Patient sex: F
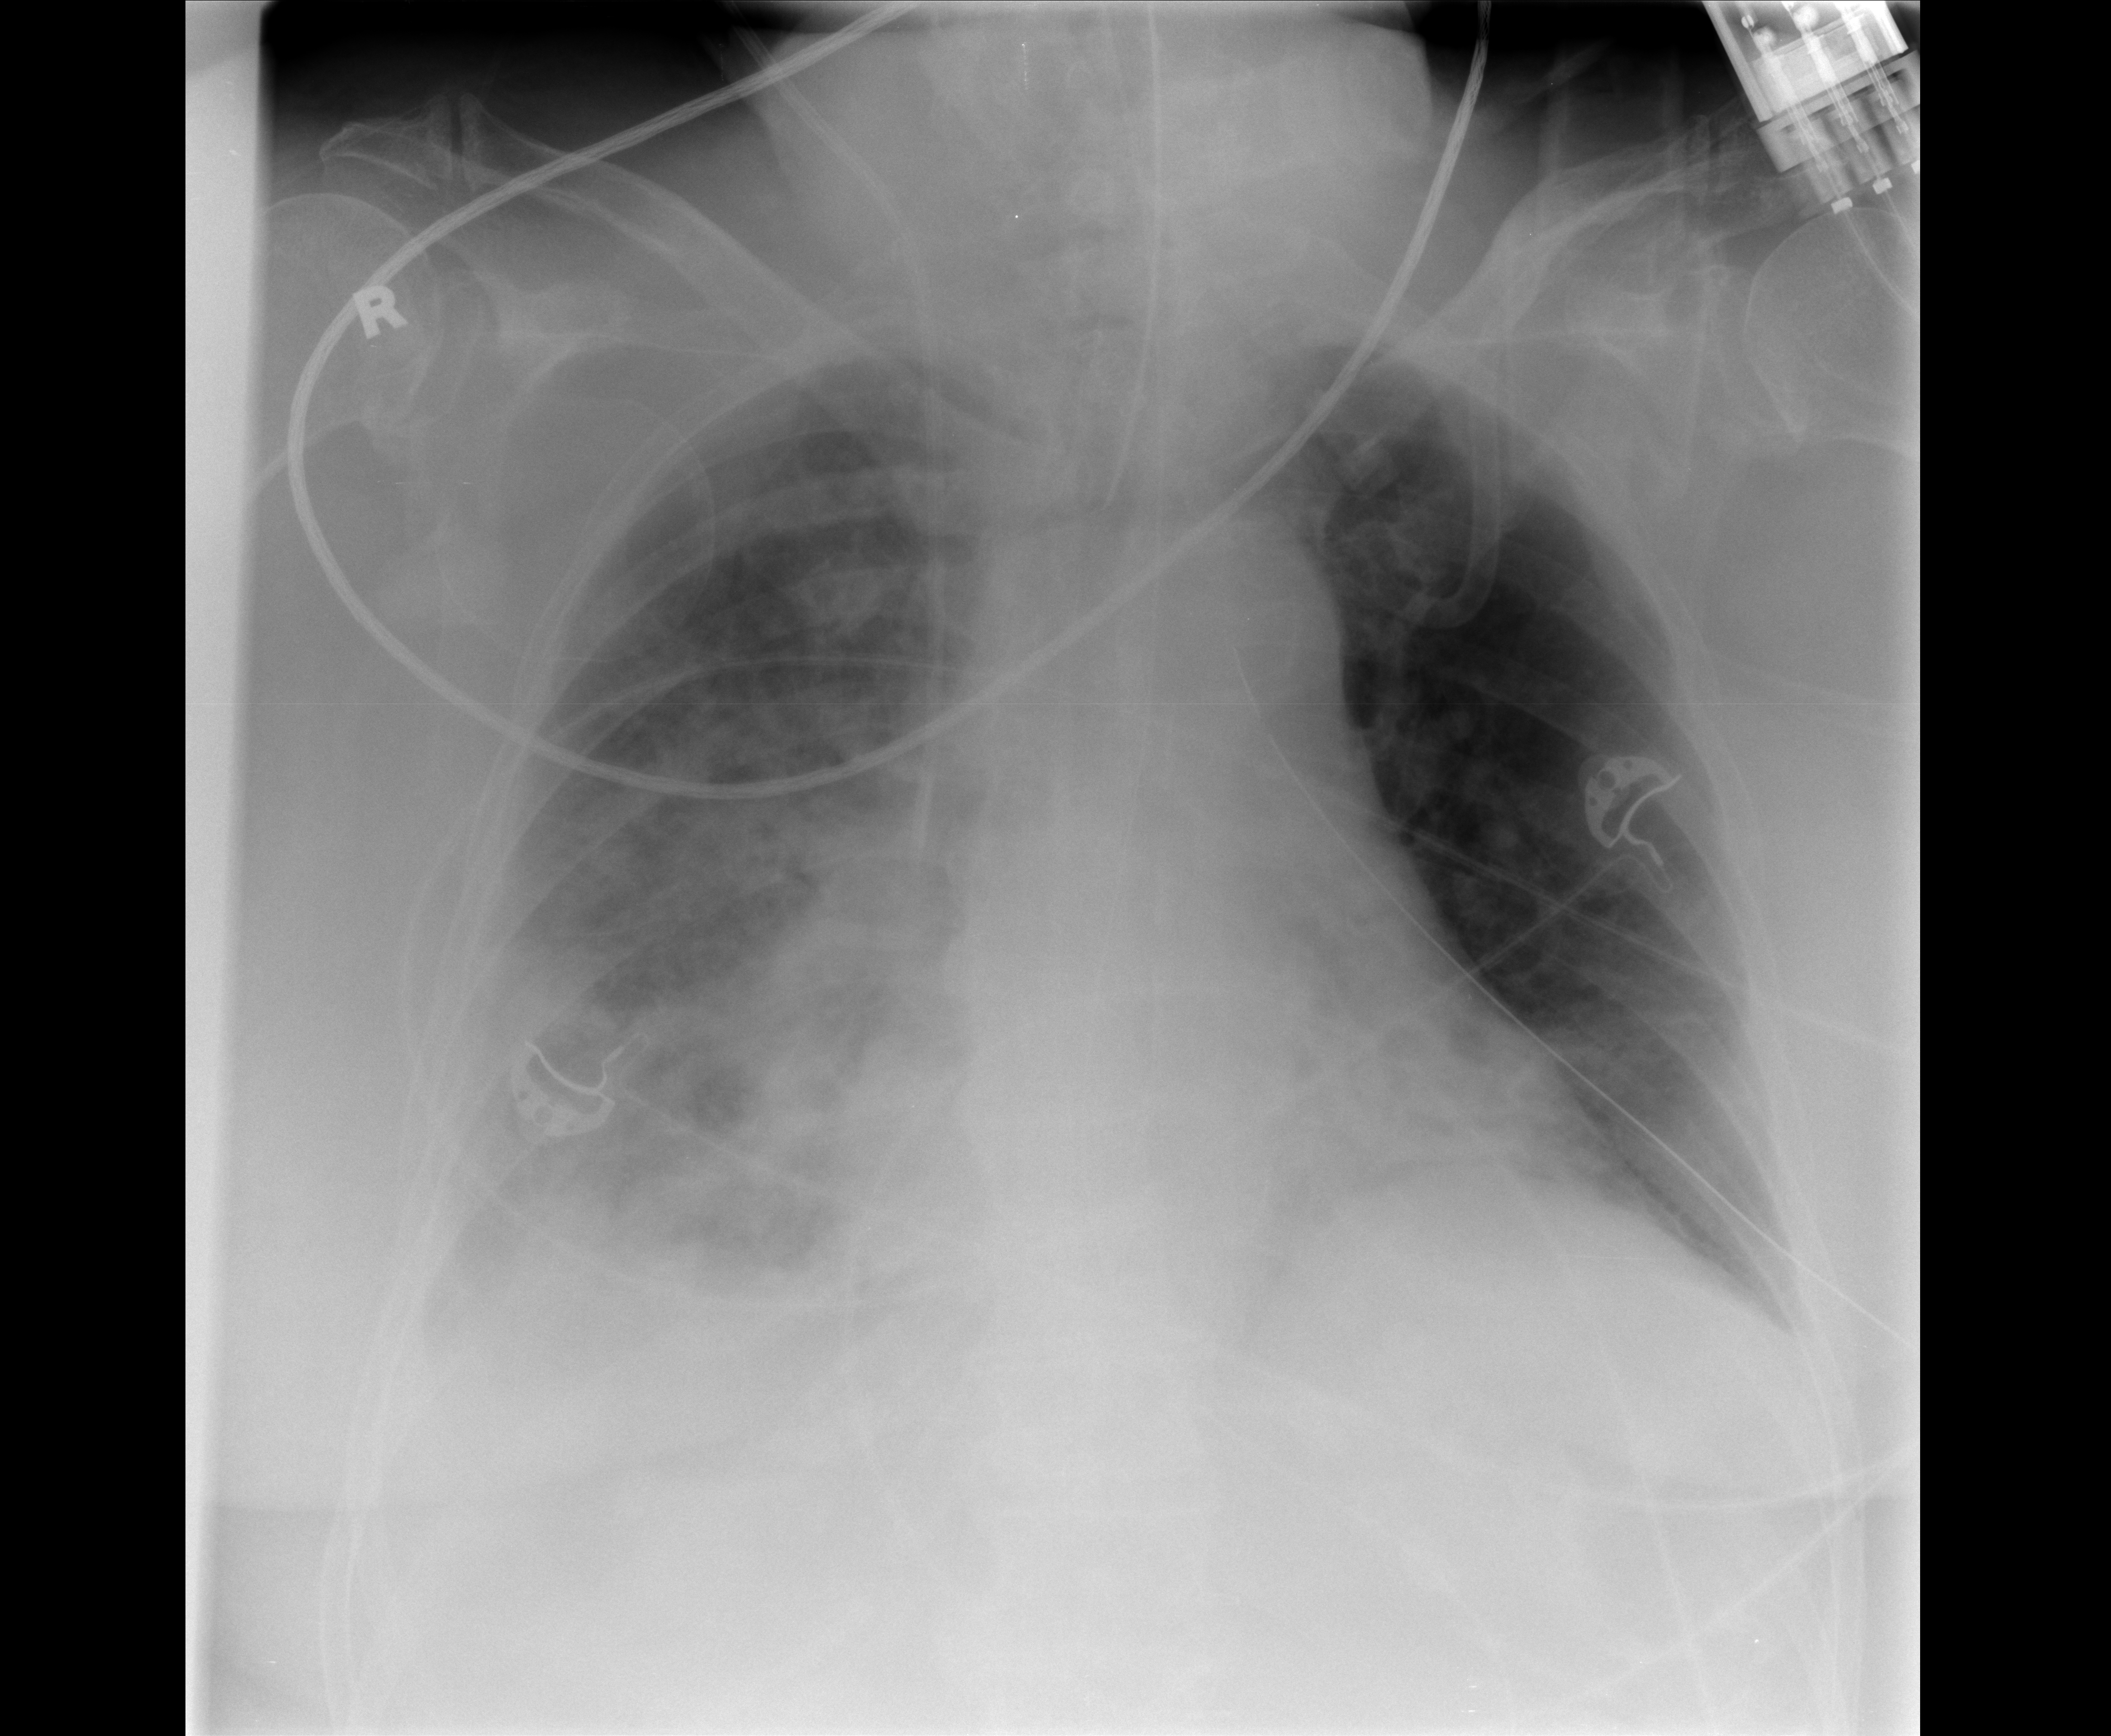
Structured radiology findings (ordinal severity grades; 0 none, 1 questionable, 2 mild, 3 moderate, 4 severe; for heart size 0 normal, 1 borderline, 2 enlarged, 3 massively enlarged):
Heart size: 0
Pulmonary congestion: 2
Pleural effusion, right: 2
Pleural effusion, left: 0
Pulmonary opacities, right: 3
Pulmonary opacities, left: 2
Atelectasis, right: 3
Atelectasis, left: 0